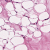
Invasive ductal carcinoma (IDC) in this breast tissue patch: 0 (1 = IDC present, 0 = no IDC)